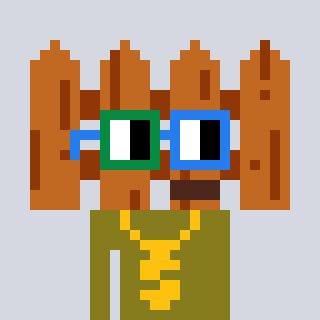
a pixel art character with square green and blue glasses, a fence-shaped head and a gunk-colored body on a cool background